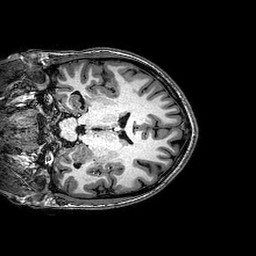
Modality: T1w
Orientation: coronal
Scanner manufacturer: philips
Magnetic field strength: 3 T
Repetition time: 0.008254 s
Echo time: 0.0038 s